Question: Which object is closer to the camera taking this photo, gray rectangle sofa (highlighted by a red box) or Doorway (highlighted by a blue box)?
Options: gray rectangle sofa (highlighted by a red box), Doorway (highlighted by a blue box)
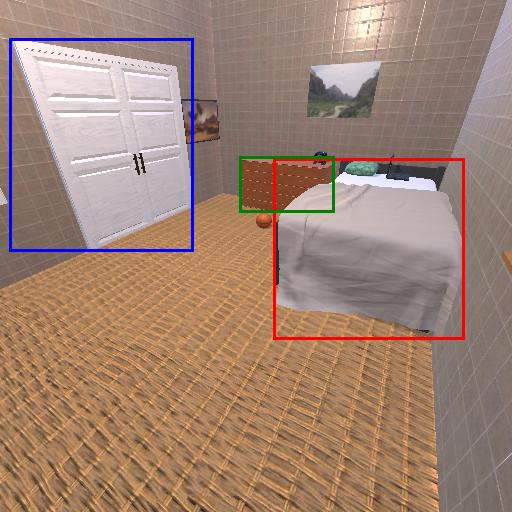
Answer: gray rectangle sofa (highlighted by a red box)